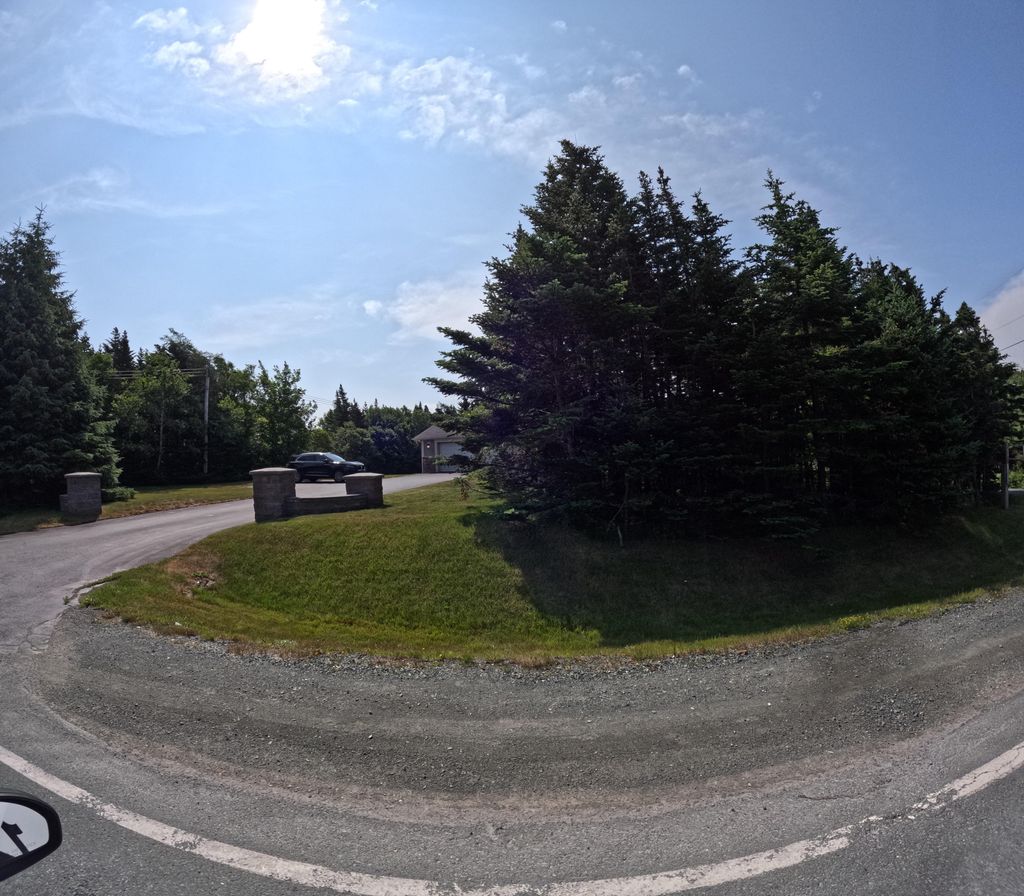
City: st_johns